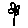
Label: flower